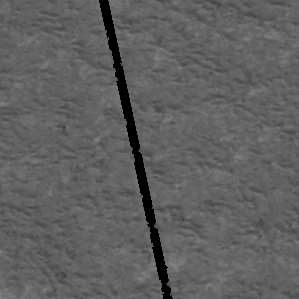
Label: frost